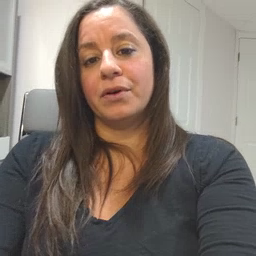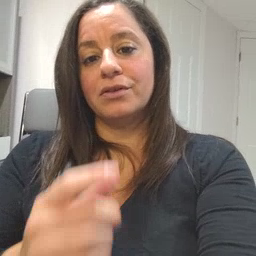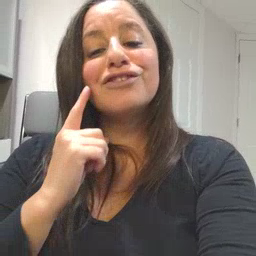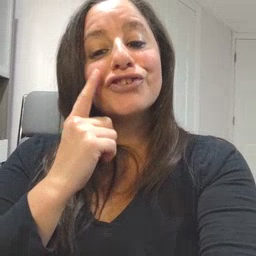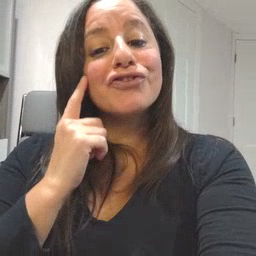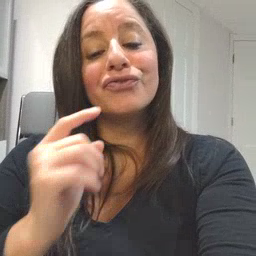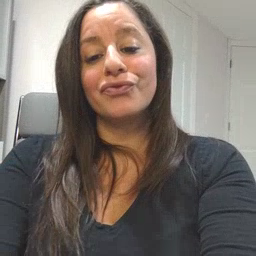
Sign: cheek